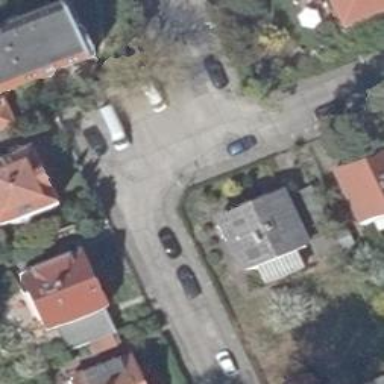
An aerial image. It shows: Residential road with concrete surface.